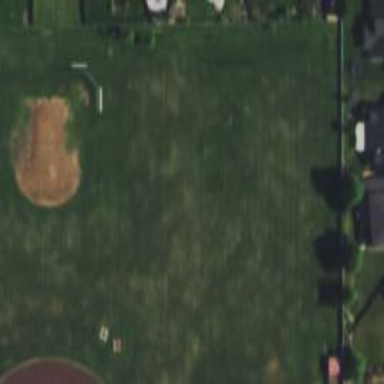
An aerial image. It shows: Lacrosse pitch with ground surface.